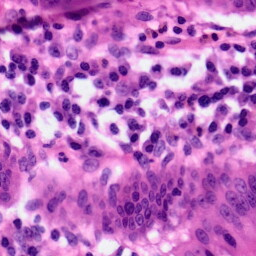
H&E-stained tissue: Pancreatic